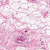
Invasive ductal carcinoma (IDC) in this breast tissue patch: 0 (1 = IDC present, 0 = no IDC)